Question: I simply want to save Date of Birth into SQL database, but every time getting new exception, database field type is datetime.
here is my code
'''
usinfo.BirthDate = DateTime.ParseExact(txtDOB.Text.ToString(), "MM/dd/yyyy", CultureInfo.InvariantCulture);
'''
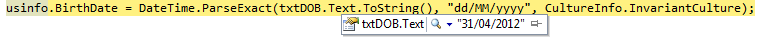
Answer: You are parsing the 'Month' first using 'MM/dd/yyyy',
but you are giving 'date' first like this '31/04/2012'
You need to use 'dd/MM/yyyy' format.
Try This:
'''
usinfo.BirthDate = DateTime.ParseExact(txtDOB.Text.ToString(), "dd/MM/yyyy",
CultureInfo.InvariantCulture);
'''
You entered an invalid 'Date' here: '31/04/2012'.
The month 'April' does not have '31' days. It has 30 days. So you need to make sure you enter a valid date.